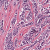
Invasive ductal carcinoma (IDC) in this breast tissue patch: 1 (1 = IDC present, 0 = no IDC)